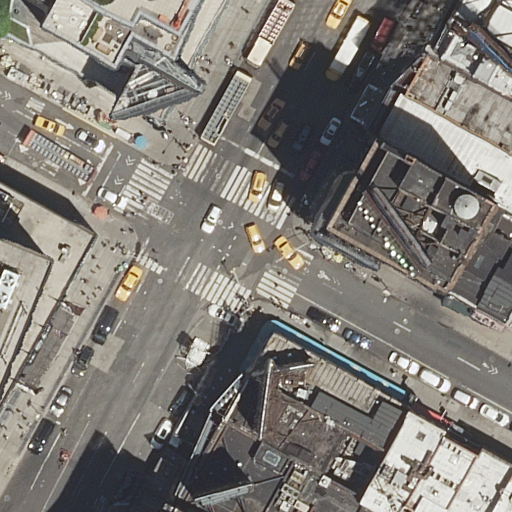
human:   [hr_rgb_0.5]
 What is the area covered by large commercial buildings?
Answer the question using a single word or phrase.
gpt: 0m2

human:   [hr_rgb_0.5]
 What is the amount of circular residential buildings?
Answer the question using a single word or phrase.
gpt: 0

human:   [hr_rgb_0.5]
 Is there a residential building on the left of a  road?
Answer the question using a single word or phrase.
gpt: yes

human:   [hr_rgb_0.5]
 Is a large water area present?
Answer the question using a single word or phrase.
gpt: no

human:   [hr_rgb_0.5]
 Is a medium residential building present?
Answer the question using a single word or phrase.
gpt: yes

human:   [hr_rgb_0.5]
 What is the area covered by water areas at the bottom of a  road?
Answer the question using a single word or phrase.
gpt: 0m2

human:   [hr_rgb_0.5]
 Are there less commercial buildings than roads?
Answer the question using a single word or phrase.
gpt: yes

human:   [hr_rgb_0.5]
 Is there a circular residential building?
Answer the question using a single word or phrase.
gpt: no

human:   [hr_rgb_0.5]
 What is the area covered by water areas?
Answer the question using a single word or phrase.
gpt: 0m2

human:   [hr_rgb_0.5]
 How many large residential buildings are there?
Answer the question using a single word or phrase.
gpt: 5

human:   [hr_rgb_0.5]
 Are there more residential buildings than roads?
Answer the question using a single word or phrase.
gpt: yes

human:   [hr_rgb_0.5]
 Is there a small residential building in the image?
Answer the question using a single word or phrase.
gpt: yes

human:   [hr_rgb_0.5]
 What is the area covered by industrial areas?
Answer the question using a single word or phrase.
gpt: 0m2

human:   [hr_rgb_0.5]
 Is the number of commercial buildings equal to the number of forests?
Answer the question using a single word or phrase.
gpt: no

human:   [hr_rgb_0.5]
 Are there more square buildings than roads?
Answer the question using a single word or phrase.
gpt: no

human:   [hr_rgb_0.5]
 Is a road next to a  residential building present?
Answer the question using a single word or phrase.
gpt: yes

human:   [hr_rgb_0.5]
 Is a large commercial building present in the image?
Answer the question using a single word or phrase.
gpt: no

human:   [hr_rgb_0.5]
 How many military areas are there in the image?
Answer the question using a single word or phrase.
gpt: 0

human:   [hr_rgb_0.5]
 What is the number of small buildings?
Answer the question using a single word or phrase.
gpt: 3

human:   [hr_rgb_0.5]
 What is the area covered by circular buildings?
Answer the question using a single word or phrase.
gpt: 0m2

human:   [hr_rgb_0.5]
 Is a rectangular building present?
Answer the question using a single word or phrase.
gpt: yes

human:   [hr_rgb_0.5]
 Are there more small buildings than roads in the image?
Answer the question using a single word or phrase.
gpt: no

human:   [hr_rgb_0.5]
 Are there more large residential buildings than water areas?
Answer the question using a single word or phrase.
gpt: yes

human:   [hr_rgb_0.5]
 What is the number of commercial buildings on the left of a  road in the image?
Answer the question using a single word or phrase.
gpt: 1

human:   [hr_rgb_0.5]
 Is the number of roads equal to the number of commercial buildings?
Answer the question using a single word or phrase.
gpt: no

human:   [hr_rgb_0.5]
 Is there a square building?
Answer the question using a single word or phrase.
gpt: no

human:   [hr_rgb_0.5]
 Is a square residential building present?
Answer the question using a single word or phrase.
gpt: no

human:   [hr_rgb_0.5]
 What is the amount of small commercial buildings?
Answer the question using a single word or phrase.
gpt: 1

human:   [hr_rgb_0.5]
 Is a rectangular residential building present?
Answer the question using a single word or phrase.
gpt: yes

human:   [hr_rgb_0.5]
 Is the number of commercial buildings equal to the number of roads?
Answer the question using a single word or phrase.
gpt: no

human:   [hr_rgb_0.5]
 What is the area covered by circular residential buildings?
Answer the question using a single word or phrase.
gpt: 0m2

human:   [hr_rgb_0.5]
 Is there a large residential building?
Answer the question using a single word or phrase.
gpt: yes

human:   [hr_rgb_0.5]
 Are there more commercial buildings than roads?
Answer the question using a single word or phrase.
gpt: no

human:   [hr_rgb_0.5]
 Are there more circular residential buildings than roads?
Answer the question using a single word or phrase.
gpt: no

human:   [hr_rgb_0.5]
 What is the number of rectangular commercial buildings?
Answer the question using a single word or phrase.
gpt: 1

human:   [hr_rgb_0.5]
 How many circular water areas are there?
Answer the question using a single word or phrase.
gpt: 0